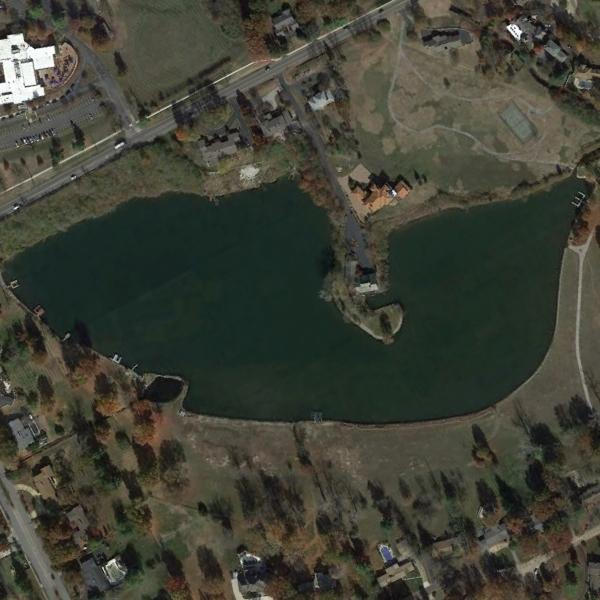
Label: Pond